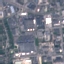
Land use / land cover class: Industrial